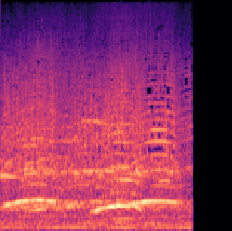
Sound class: Cow